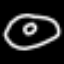
Label: donut